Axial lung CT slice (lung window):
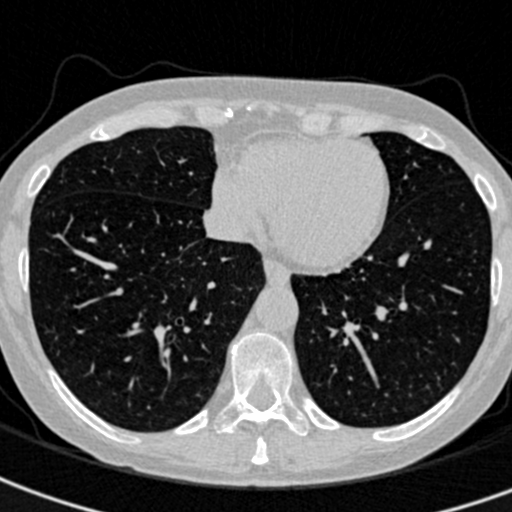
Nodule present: no